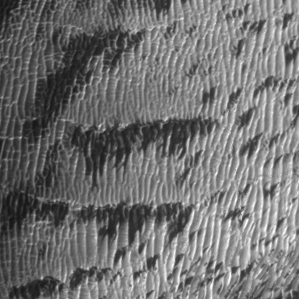
Label: frost